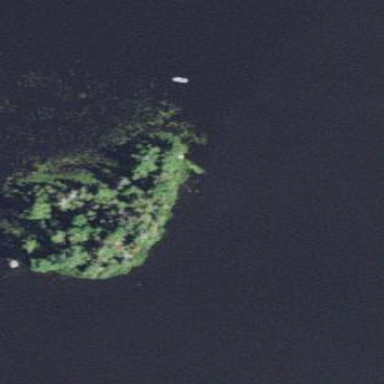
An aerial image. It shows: Islet surrounded by woodland.